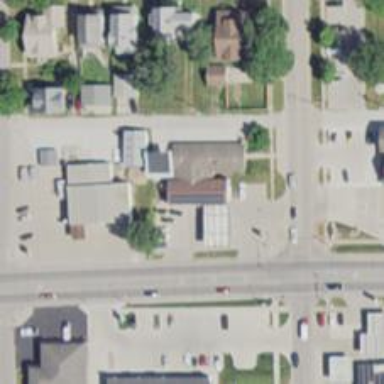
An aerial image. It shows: Convenience shop.